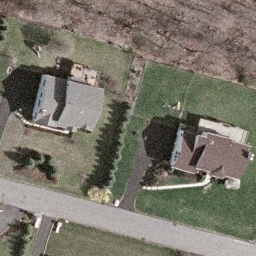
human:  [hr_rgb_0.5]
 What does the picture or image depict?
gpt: sparse residential